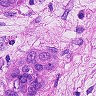
Metastatic tissue present: yes